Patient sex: M
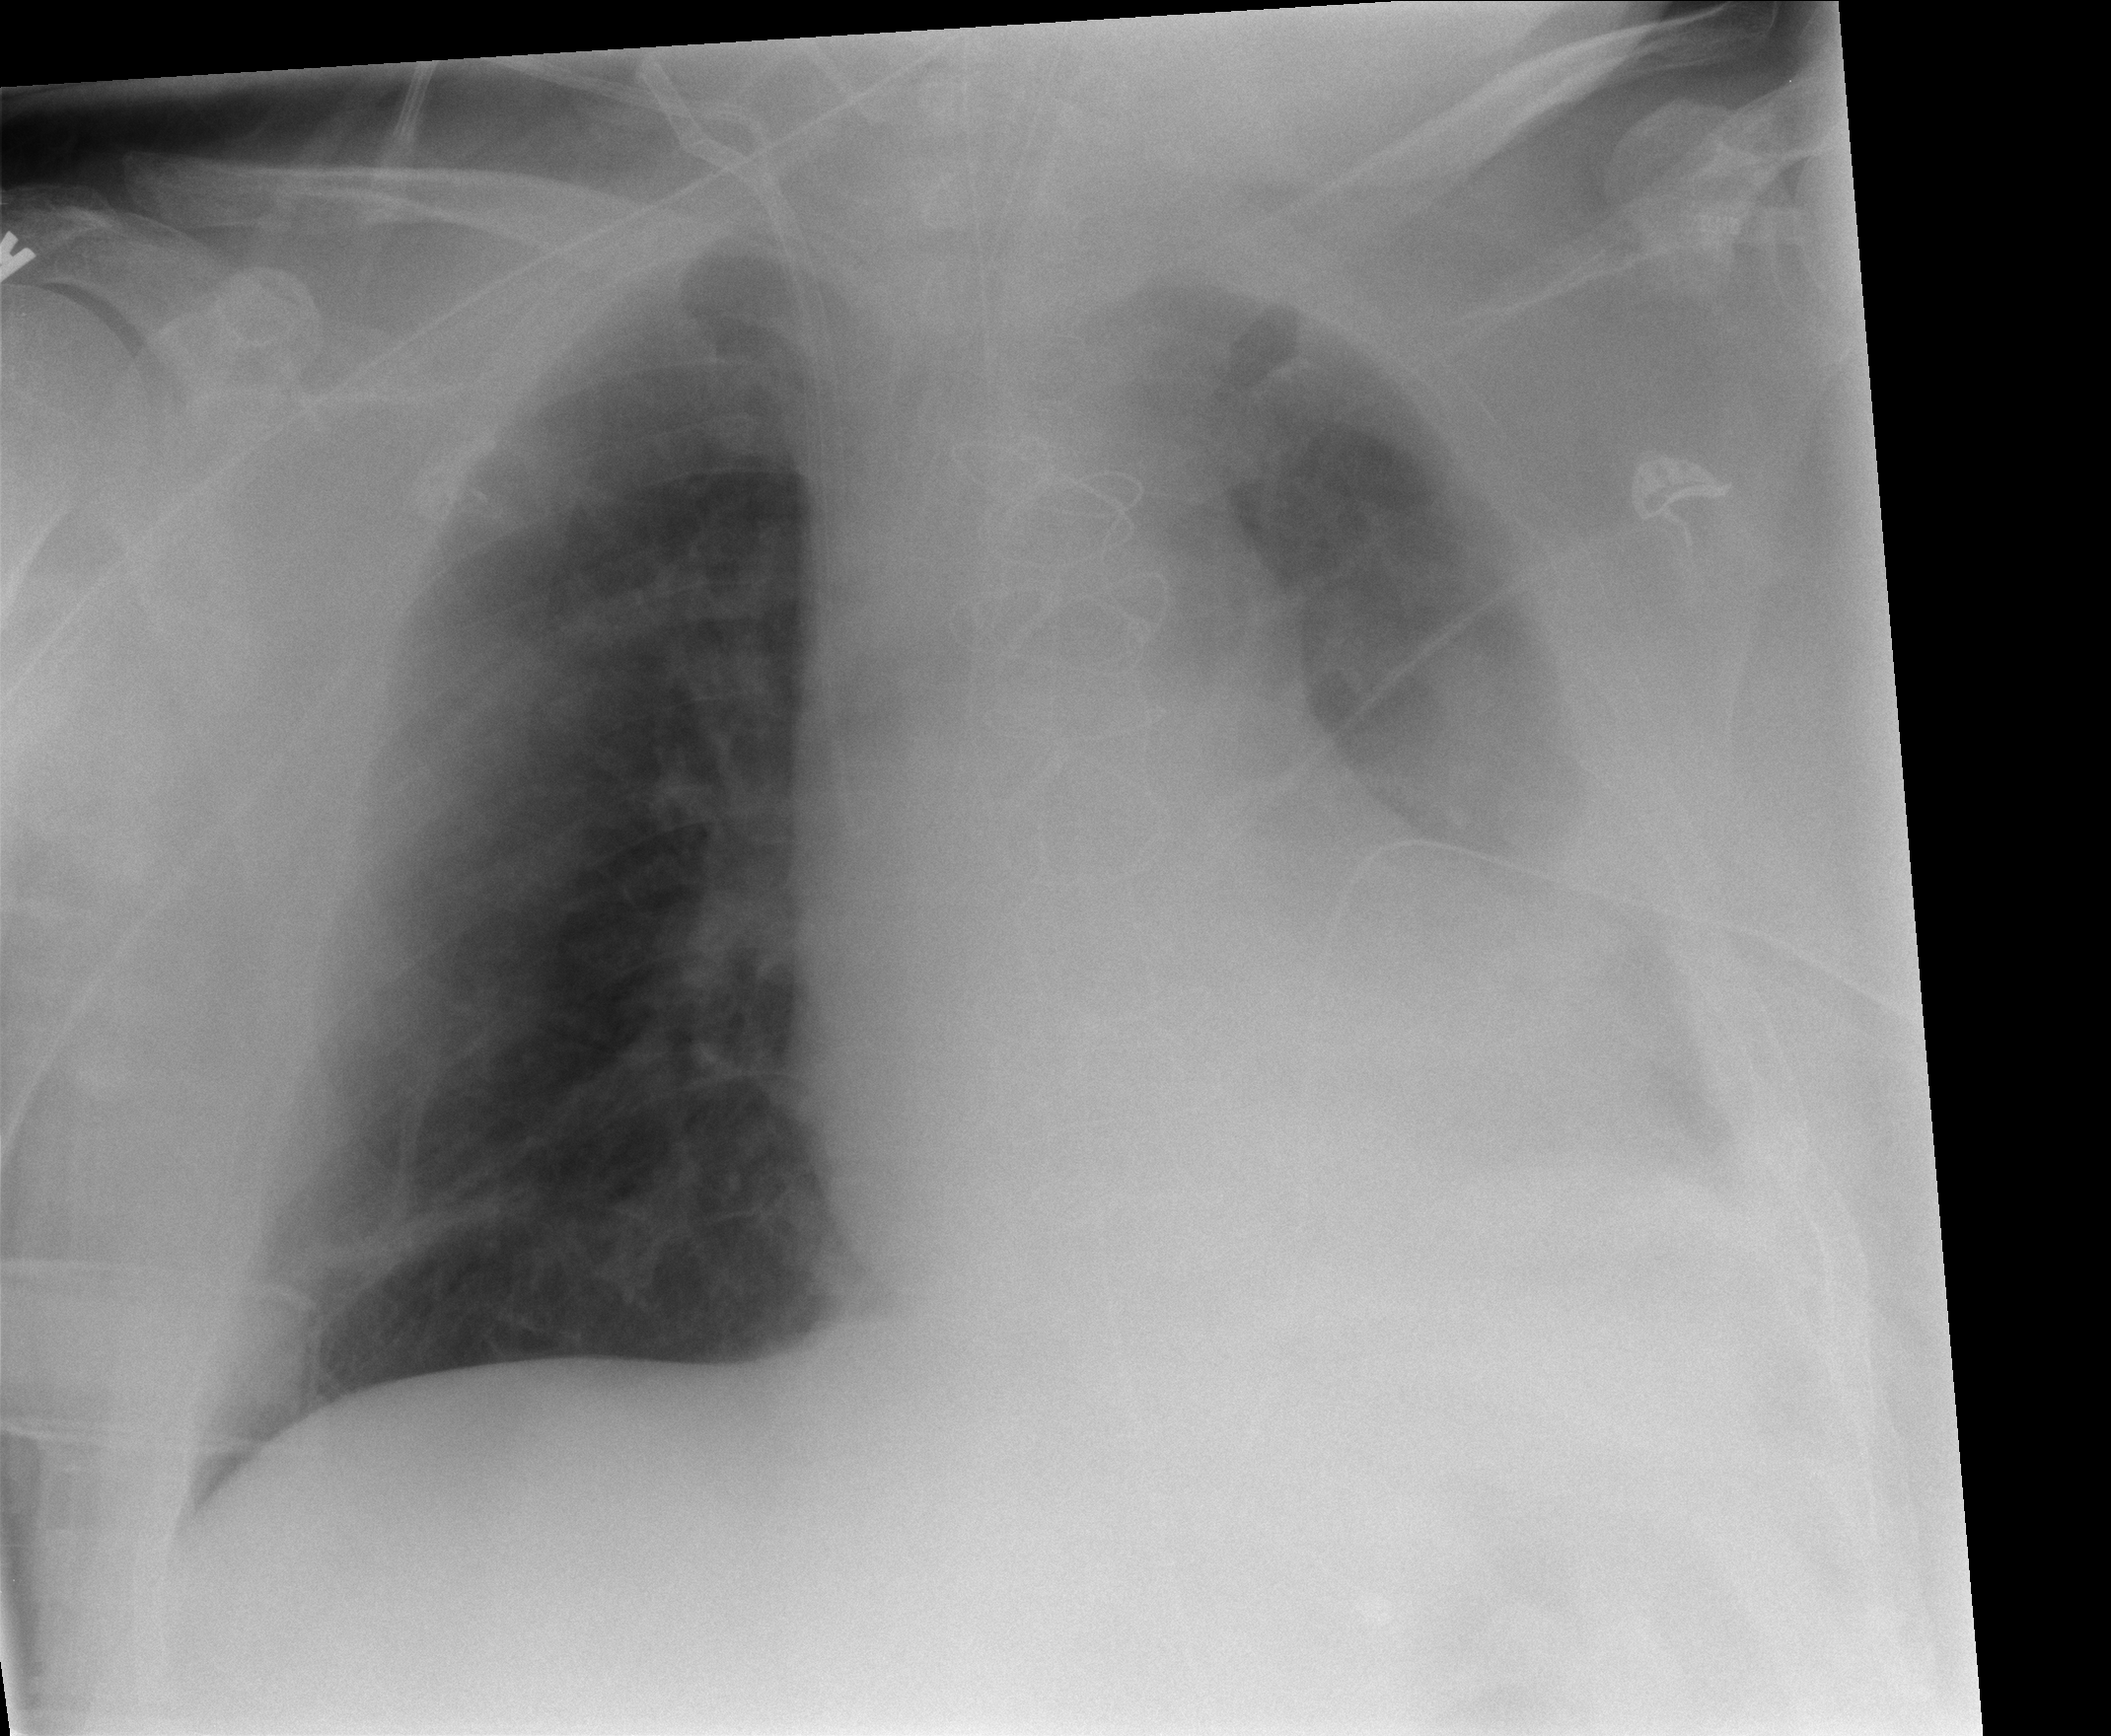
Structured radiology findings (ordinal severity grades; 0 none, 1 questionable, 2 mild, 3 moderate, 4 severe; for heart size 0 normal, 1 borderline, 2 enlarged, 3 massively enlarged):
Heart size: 2
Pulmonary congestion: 0
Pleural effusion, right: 0
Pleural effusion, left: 3
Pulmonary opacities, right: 0
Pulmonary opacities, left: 0
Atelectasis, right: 0
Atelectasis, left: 2